Question: I'm making a gantt project management system, and I'm trying to connect the DOM elements of a UI together, like in <URL>:

However, I don't like jsPlumb much. I searched for alternatives, but couldn't find any.
Are there any jsPlumb alternatives that you suggest?
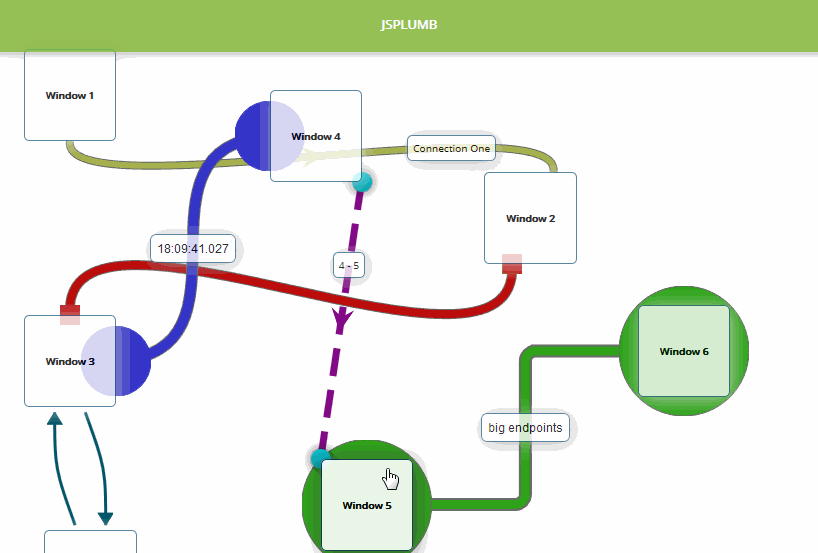
Answer: jsPlumb doesn't have a Gantt chart connector out of the box, but someone wrote one a year or two ago:
<URL>

which, when i saw it, i thought was pretty cool. I don't know a great deal about it, since it's all in Japanese, but the idea of polishing those connectors up and then adding them to jsPlumb for everyone to use is quite appealing.
i think perhaps the code is in this github project:
<URL>
..but be aware if you do try to integrate them, the code has moved on a little since they were written so you might have a little bit of work to do up front. I'd be happy to help you if you want to pursue this.